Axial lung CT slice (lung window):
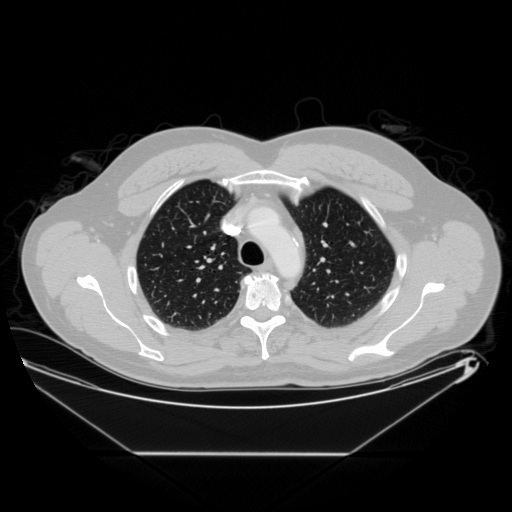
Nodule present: no